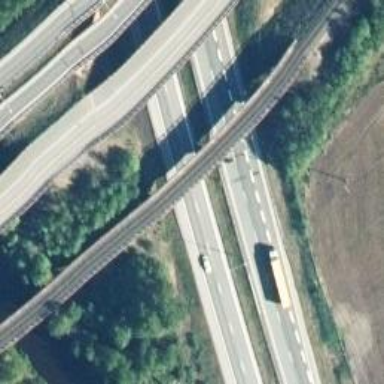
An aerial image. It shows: Railway bridge.